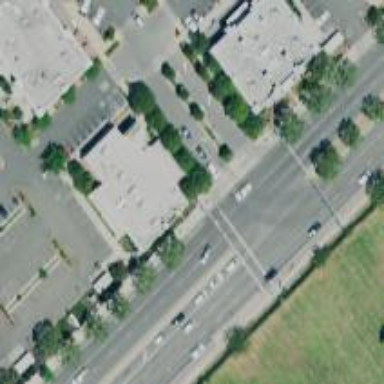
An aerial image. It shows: Solid stop line on the road.